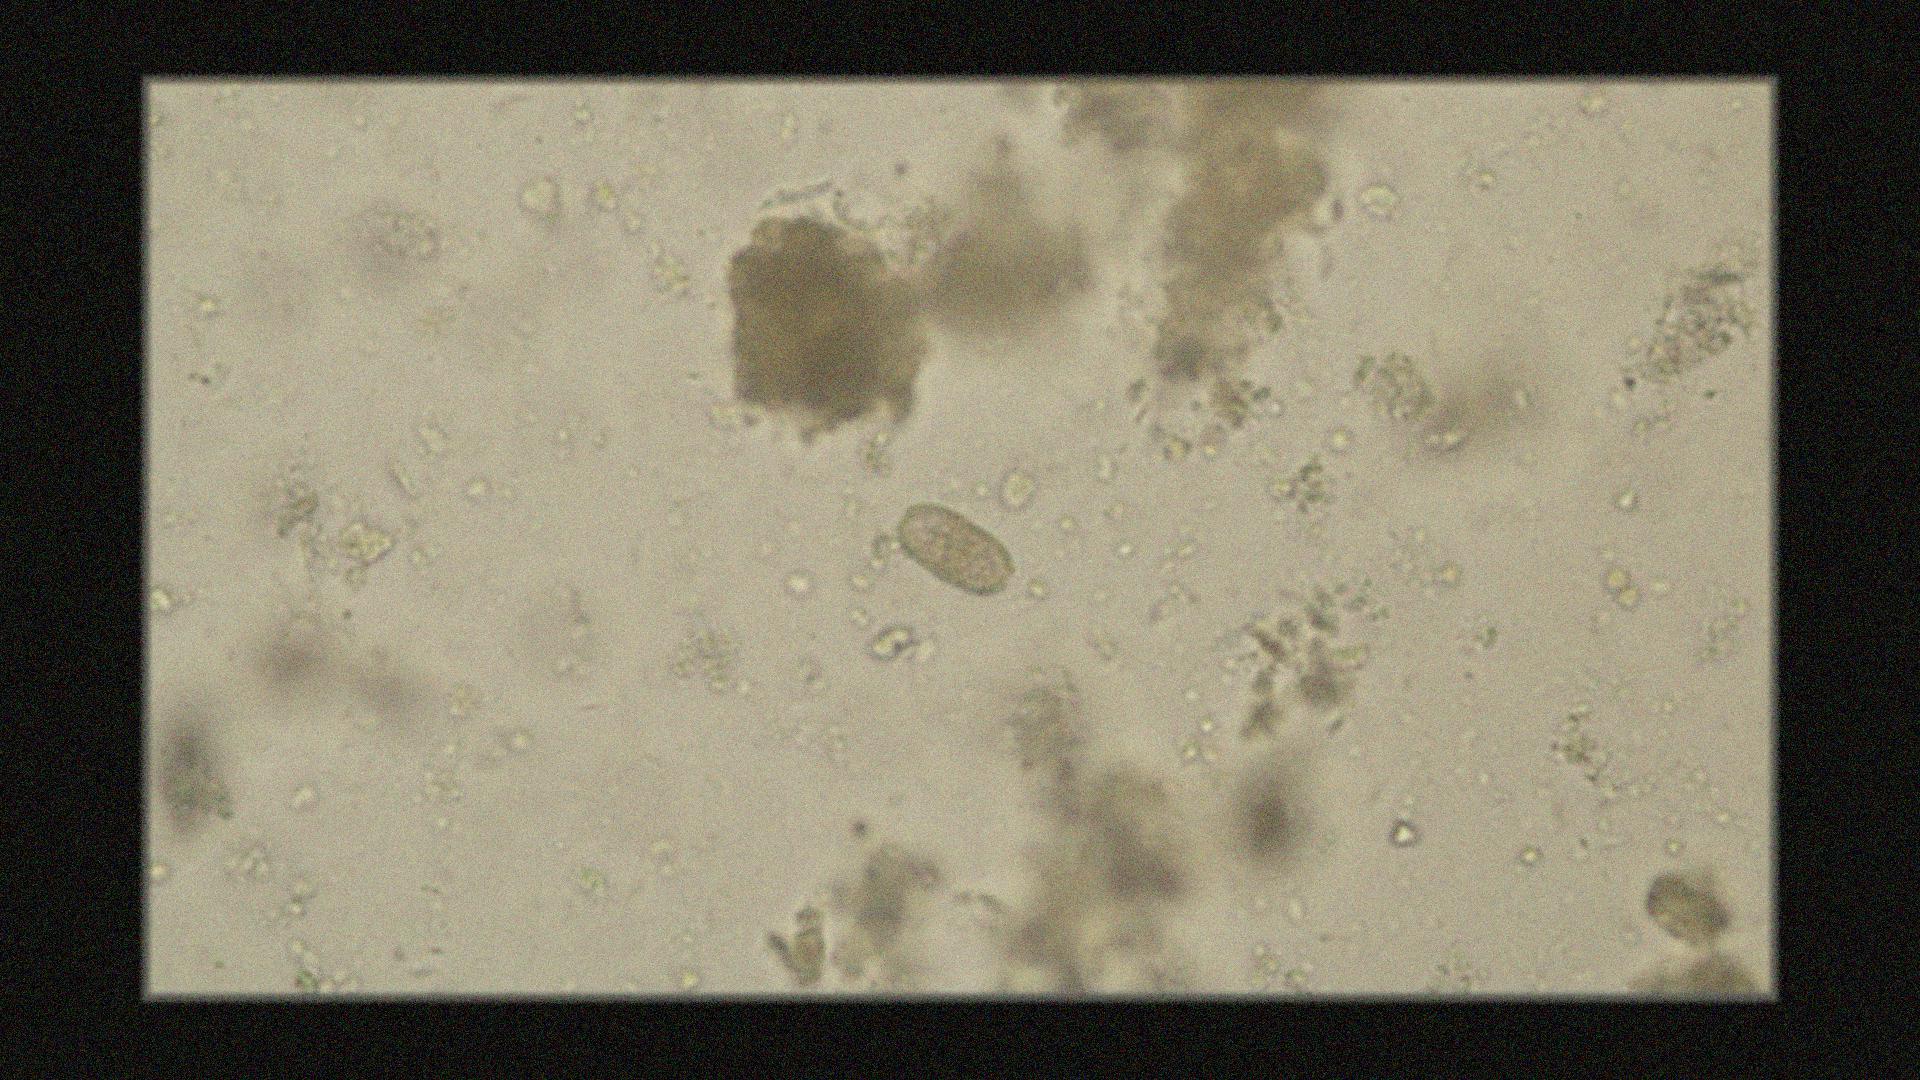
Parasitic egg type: Capillaria philippinensis